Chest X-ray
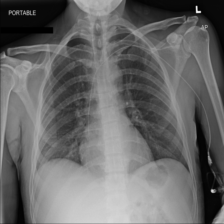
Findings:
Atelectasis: negative
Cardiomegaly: negative
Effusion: negative
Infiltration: negative
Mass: negative
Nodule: negative
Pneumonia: negative
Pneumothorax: negative
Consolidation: negative
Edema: negative
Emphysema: negative
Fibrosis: negative
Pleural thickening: negative
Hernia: negative